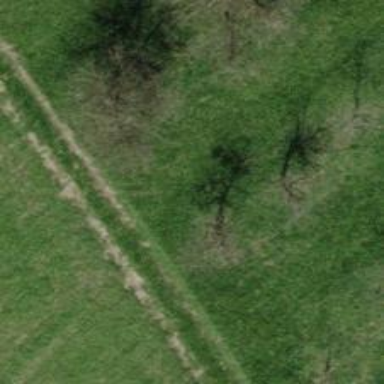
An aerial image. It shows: Grass track with grade 5 tracktype.